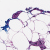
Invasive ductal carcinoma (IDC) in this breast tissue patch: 0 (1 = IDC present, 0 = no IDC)